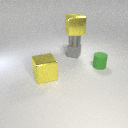
small gray metal cylinder above small gray rubber cube